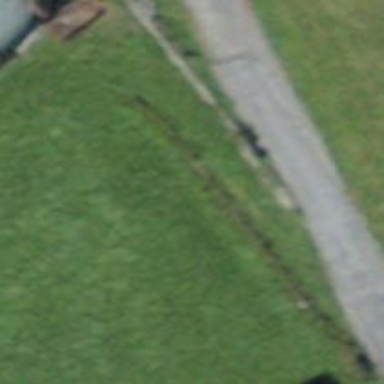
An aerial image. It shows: Retaining wall.